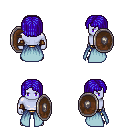
a pixel art fantasy rpg character, male body template, dark elf, purple skin, overskirt, gold greaves, blue pageboy hairstyle, cloth bracers, shield, four views (front, back, left, right), 2x2 character sprite sheet, small pixel art, hard edges, no anti-aliasing